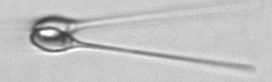
Label: Asterionellopsis_glacialis